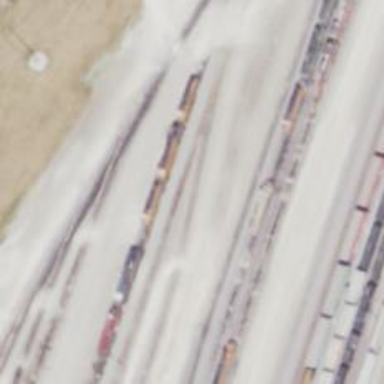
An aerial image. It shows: Railway yard in service.